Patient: sex M, age 60
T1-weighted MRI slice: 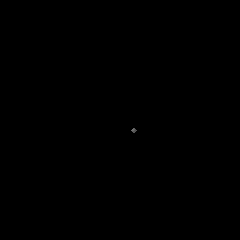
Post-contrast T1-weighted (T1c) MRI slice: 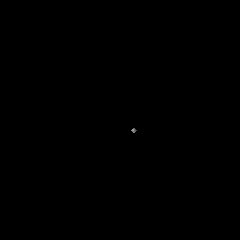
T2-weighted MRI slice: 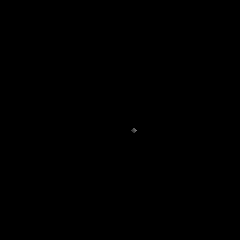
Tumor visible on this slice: no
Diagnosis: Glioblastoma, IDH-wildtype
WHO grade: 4